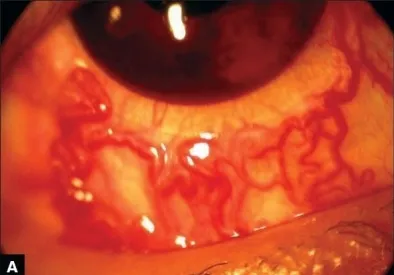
(A) Racemose dilatation of conjunctival blood vessels and note cosmetic contact lens in position.
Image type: medical_photograph (other_medical_photograph)